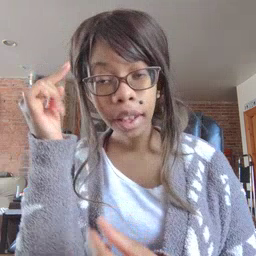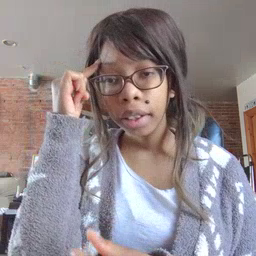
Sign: think